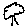
Label: tree